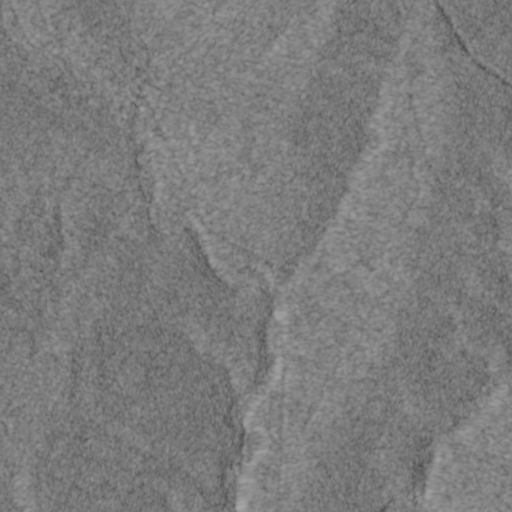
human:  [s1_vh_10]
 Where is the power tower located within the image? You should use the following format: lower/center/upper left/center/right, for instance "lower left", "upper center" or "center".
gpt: The power tower is located in the upper right of the image.
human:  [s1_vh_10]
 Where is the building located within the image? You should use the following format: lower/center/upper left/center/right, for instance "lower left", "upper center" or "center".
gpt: The building is located in the lower right of the image.
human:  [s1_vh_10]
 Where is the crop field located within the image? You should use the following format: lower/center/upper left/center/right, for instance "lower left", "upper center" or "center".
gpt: There is no crop field in the image.

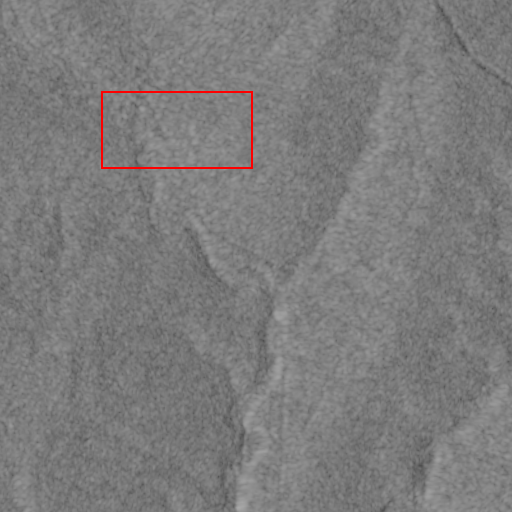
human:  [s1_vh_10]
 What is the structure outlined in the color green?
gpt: There is no green outline.
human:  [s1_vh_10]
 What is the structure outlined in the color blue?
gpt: There is no structure outlined in blue.